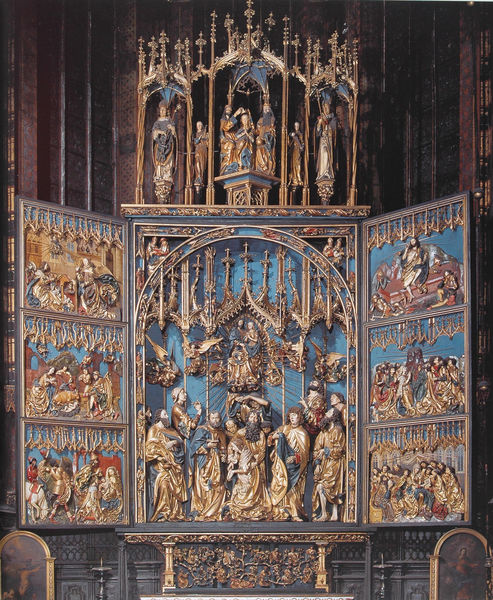
Titel: Hochaltar, Gesamtansicht mit geöffneten Flügeln und Predella
Künstler: Veit Stoß
Standort: Krakau
Institution: Pfarrkirche Maria Himmelfahrt
Schlagwörter: blau, flügel, gott, mann, menschen, frau, holz, rot, ornament, bart, taube, kirche, gold, drei, gewänder, kind, gotik, krone, pferd, engel, skulptur, bogen, figuren, verzierung, foto, fotografie, photographie, bögen, wände, vergoldet, strahlen, schweben, schimmel, altar, hochaltar, schnitzerei, photo, orgel, farbfoto, gotisch, christus, jesus, krönung, chor, balu, heilige, gefasst, jünger, heilig, maria, anbetung, szenen, schrein, aufnahme, matia, auferstehung, kirsche, schnitzen, verkündigung, aufsatz, geburt, fialen, tabernakel, gesprenge, marienkrönung, predella, retabel, schnitzaltar, schnitzkunst, stifter, spätgotisch, panel, flügelaltar, geburt christi, triptychon, apostel, pfingsten, schöpfung, christopherus, pfingstwunder, flügelretabel, gespränge, pedrella, schnitzere, krakau, heilige drei könige, chrsitus, schitzkunst, dreiflügelaltar, pannel, 1490, tricticon, giudizio, aufherstehung